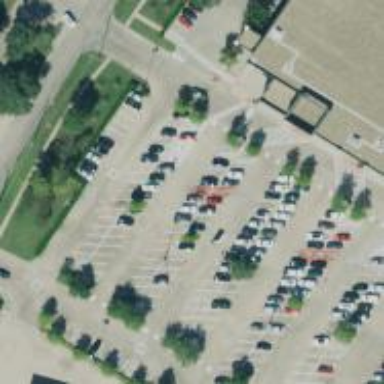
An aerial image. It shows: Parking space is available.